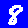
Digit: 8